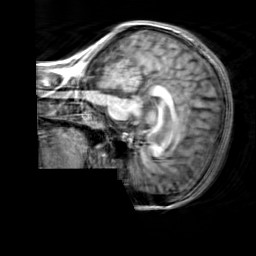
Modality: T1w
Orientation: sagittal
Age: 22
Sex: female
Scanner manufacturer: siemens
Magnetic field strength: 3 T
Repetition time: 2.3 s
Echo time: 0.00303 s